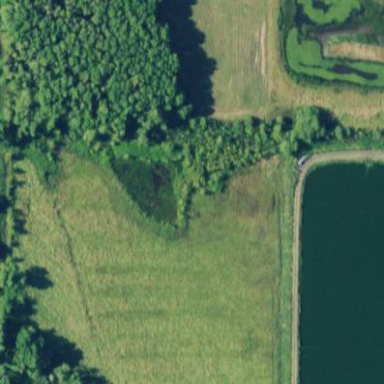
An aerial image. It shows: Marshy wetland area.